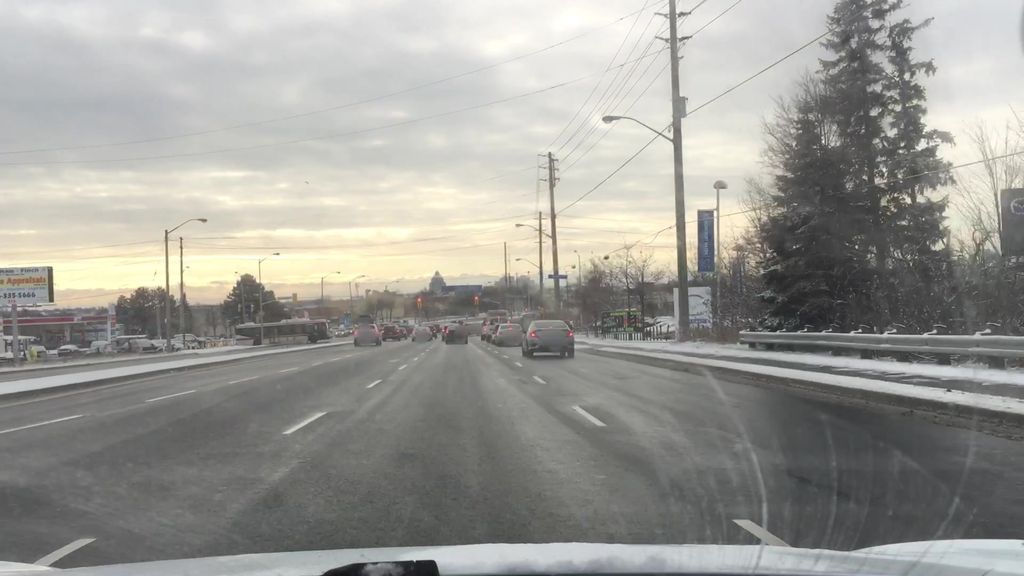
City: toronto